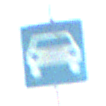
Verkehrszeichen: Kraftfahrstrasse
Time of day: SunriseSunset
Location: Outdoor (Nature)
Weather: PartlyCloudy
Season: NotSpecified
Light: Natural